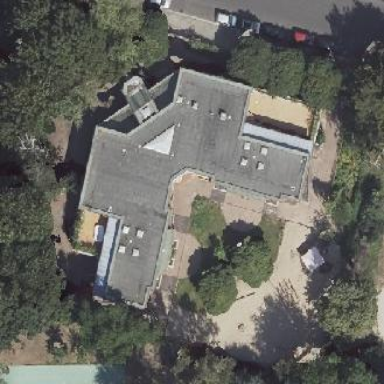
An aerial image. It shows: Kindergarten.